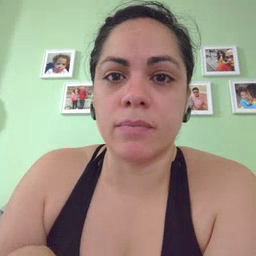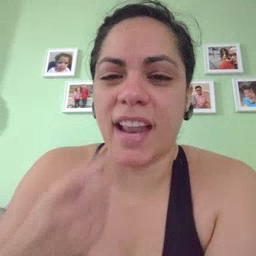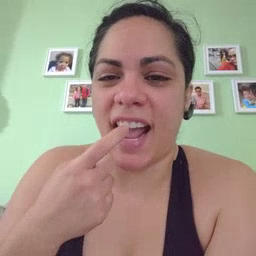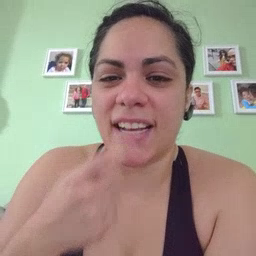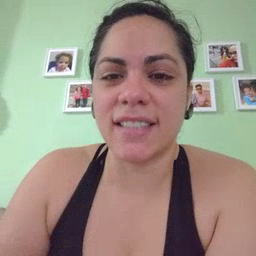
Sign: glasswindow